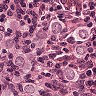
Metastatic tissue present: yes